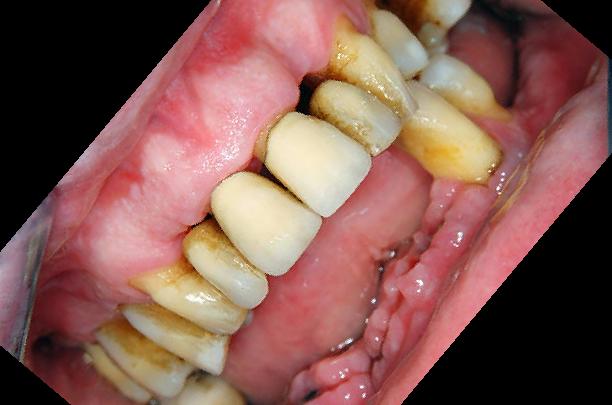
Condition: Gingivitis